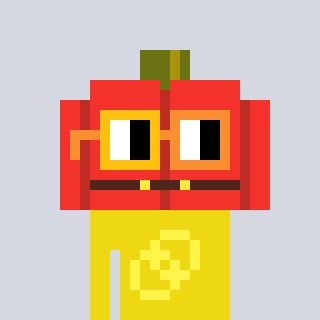
a pixel art character with square yellow and orange glasses, a pumpkin-shaped head and a yellow-colored body on a cool background